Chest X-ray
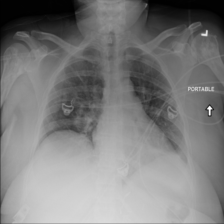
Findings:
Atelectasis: positive
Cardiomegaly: negative
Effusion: negative
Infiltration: negative
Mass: negative
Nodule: negative
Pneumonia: negative
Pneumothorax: negative
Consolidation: negative
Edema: negative
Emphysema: negative
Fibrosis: negative
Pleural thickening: negative
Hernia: negative